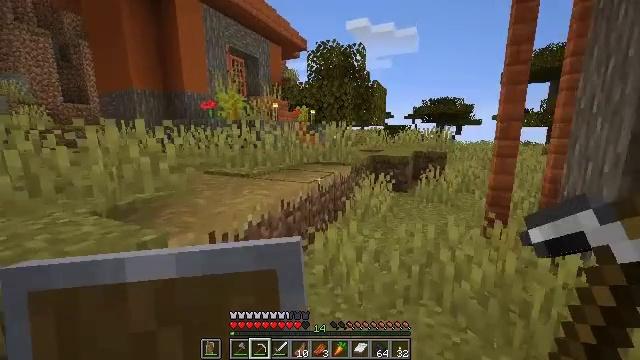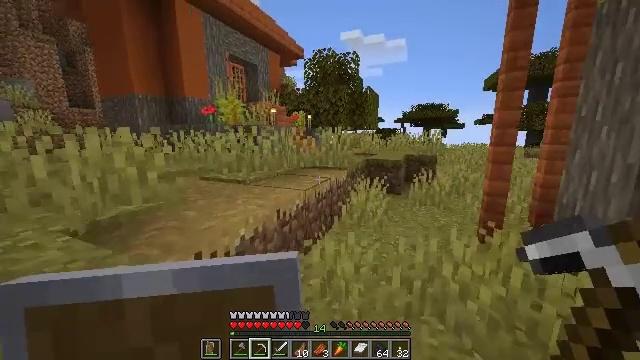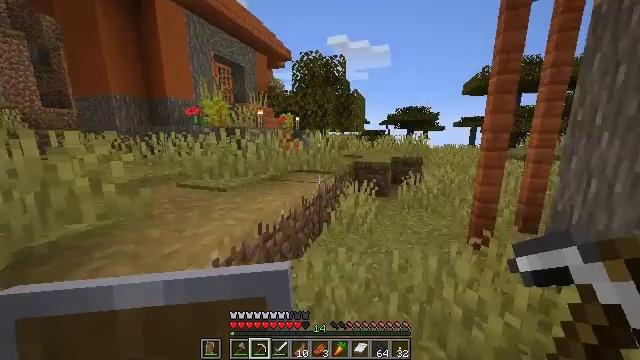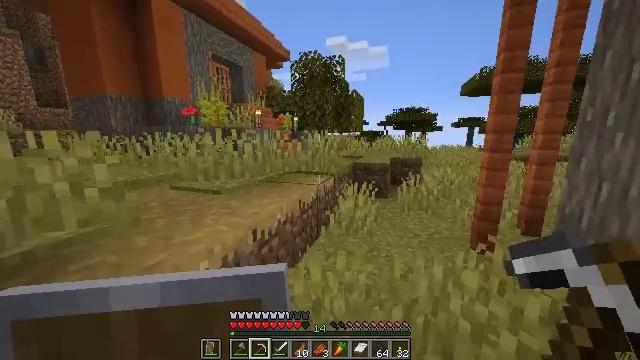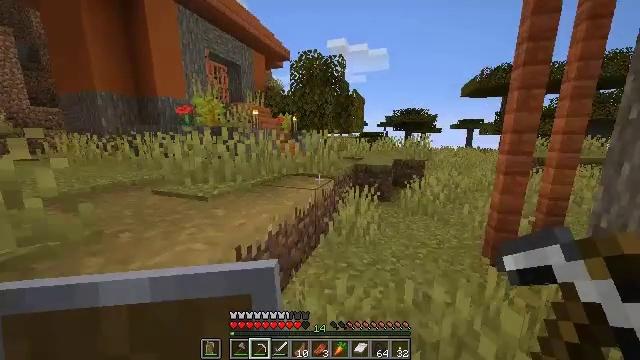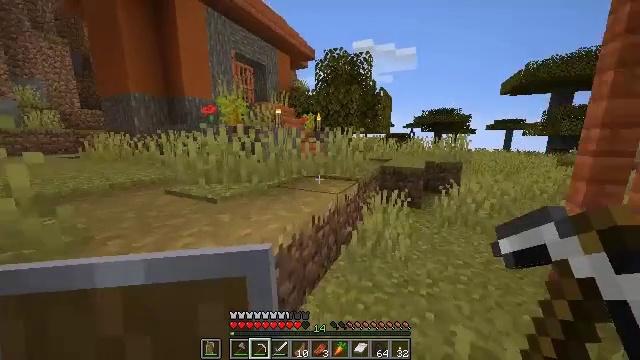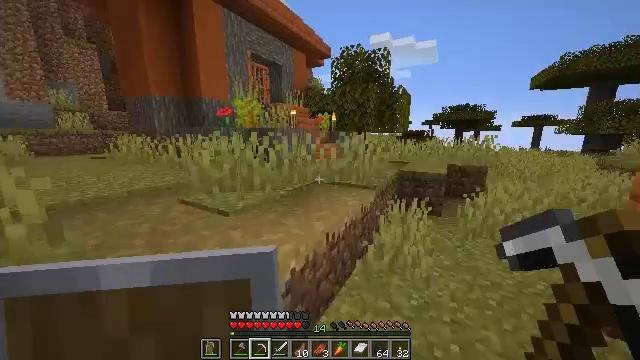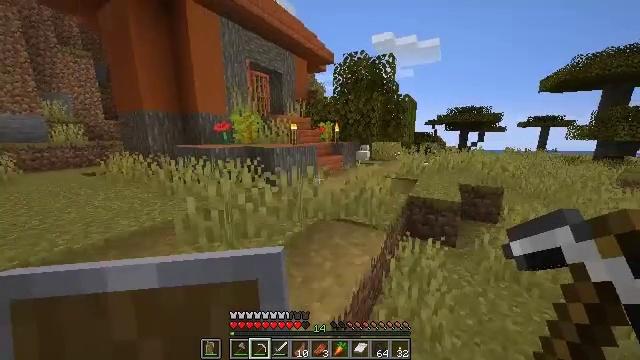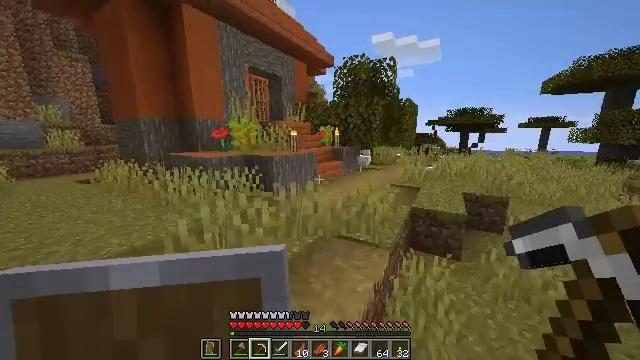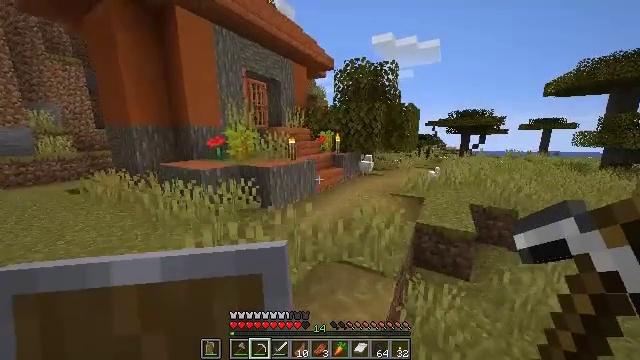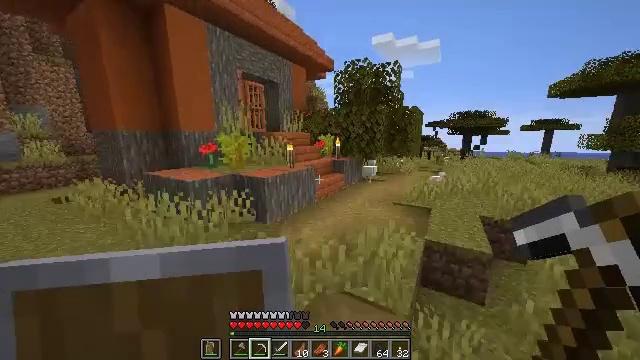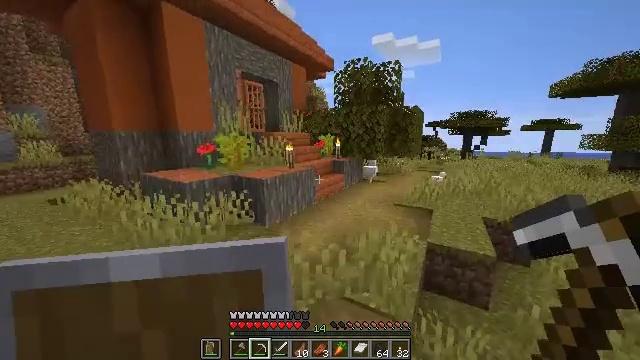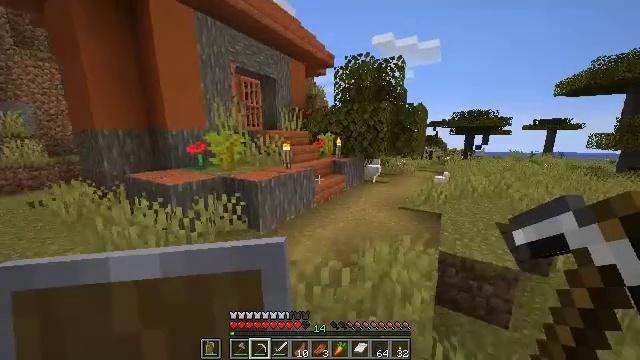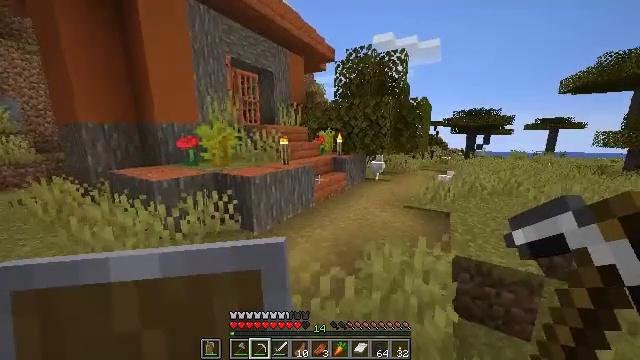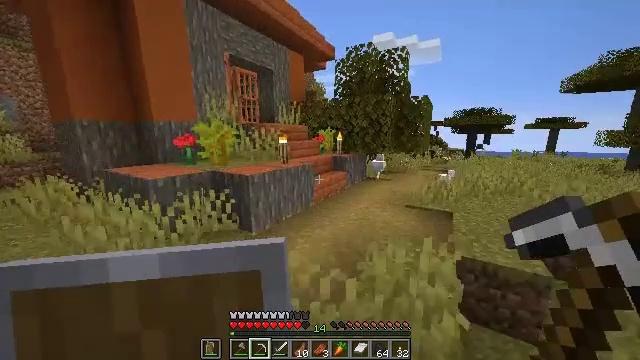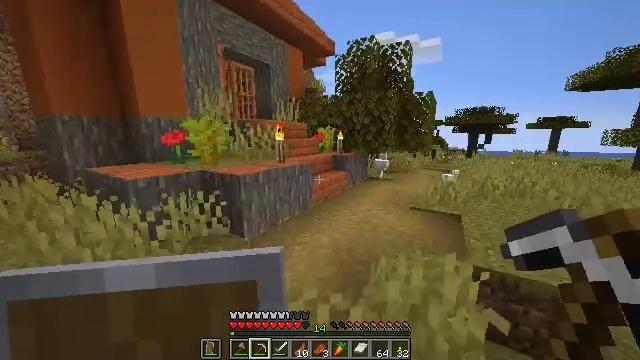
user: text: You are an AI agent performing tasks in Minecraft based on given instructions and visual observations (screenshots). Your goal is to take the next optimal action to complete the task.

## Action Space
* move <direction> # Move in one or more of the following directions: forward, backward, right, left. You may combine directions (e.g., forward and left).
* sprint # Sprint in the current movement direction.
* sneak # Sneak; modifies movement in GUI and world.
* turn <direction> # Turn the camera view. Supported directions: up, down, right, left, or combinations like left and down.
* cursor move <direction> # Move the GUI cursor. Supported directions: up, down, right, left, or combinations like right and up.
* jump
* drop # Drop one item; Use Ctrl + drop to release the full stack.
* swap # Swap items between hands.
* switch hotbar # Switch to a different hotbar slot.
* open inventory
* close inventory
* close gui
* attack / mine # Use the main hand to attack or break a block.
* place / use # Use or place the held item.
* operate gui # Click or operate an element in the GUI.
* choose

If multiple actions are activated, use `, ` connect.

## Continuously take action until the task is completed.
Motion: motion action
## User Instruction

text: Reclaim bookshelf materials.
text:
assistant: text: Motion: move forward, sprint
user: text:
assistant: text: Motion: move forward, sprint, turn right
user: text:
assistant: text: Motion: move forward
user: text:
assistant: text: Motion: move forward
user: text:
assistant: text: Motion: move forward, turn left
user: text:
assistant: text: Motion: move forward, turn left, jump
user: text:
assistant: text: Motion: move forward, jump
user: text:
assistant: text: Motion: move forward, jump
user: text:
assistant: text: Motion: move forward, jump
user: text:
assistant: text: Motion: move forward, jump
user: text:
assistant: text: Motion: move forward, jump
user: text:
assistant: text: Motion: move forward
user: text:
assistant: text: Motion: move forward
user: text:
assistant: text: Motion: move forward
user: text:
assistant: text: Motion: move forward
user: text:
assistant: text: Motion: move forward
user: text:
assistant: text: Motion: move forward
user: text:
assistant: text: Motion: move forward
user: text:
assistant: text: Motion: move forward and move right
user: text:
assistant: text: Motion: move forward and move right
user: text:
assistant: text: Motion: move forward and move right
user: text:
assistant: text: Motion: move forward and move right, turn left
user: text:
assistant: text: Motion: move forward, turn left
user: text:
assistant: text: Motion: move forward
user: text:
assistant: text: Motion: move forward, turn left
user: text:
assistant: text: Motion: move forward, turn left
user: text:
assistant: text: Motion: move forward, turn left
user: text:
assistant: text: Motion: move forward, turn left
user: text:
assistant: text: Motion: move forward, turn left
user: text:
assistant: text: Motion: move forward, turn left